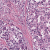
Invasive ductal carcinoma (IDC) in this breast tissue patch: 1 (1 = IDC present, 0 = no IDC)